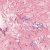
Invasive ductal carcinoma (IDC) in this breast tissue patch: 0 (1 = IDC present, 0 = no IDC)